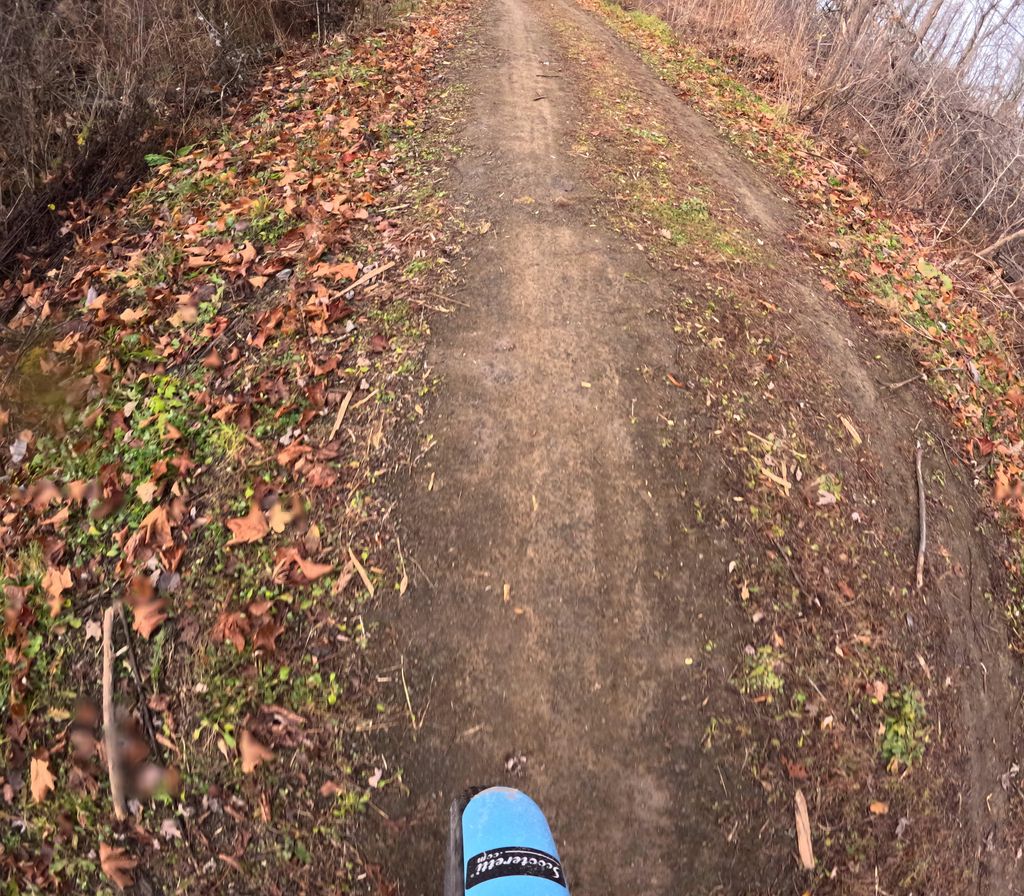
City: ottawa-gatineau